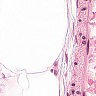
Metastatic tissue present: no